Question: I'm using Android studio for making android app.
but i have a problem that when i run the app , i found 3 apps on my device ,and all of them belonging to the same APK file.
also i'm sure that the has one '<intent-filter>'
'''
<activity
android:name="com.amman.android.MainActivity"
android:label="@string/app_name"
android:theme="@android:style/Theme.Holo.Light.NoActionBar">
<intent-filter>
<action android:name="android.intent.action.MAIN" />
<category android:name="android.intent.category.LAUNCHER" />
</intent-filter>
</activity>
'''
but i guess the problem from , but im not sure :(

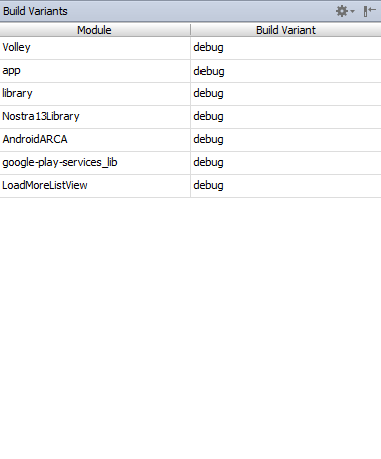
Answer: what are the names of other apps? during the android studio build/gradle build there is a manifest merge which combines all the manifests in the library projects u included. I assume the 'other' apps are from them, try removing
'''
<intent-filter>
<action android:name="android.intent.action.MAIN" />
<category android:name="android.intent.category.LAUNCHER" />
</intent-filter>
'''
from the all lib projects manifests